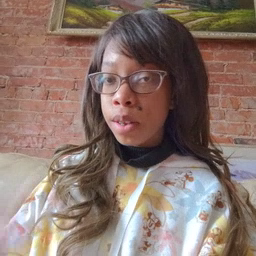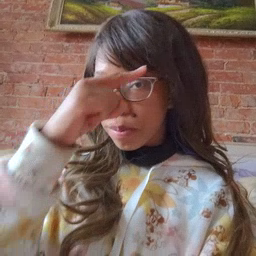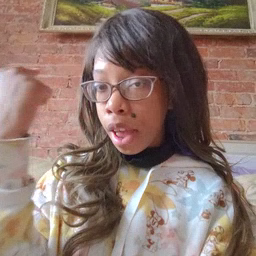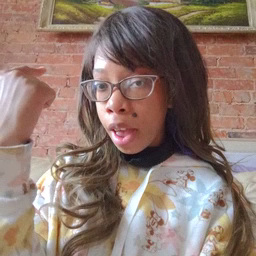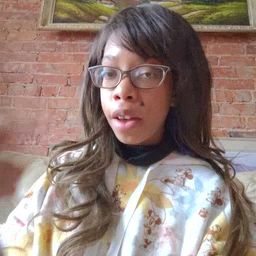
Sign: black